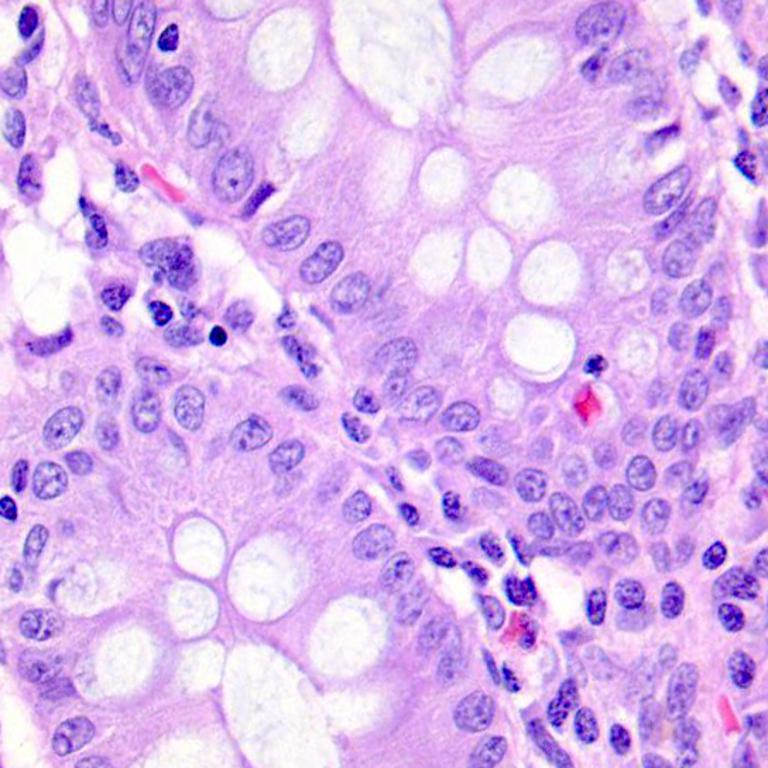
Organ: colon
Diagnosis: benign